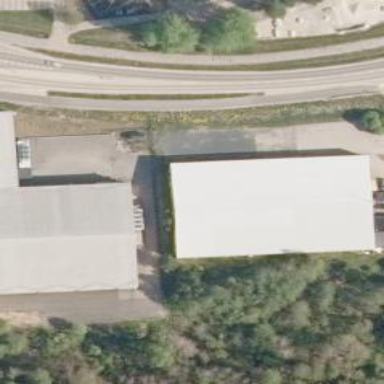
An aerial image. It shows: Building at sports center dedicated to tennis.